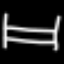
Label: bed